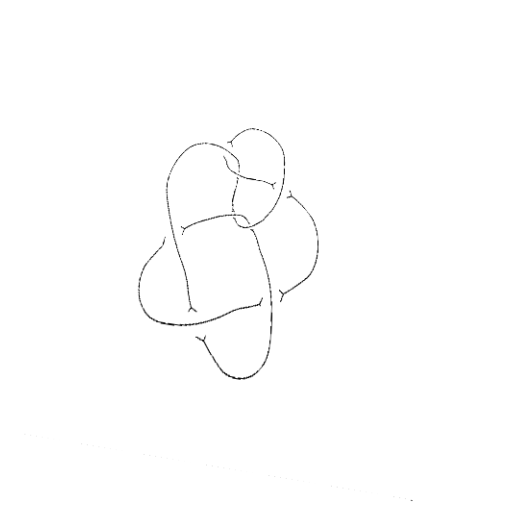
Crossing number: 8